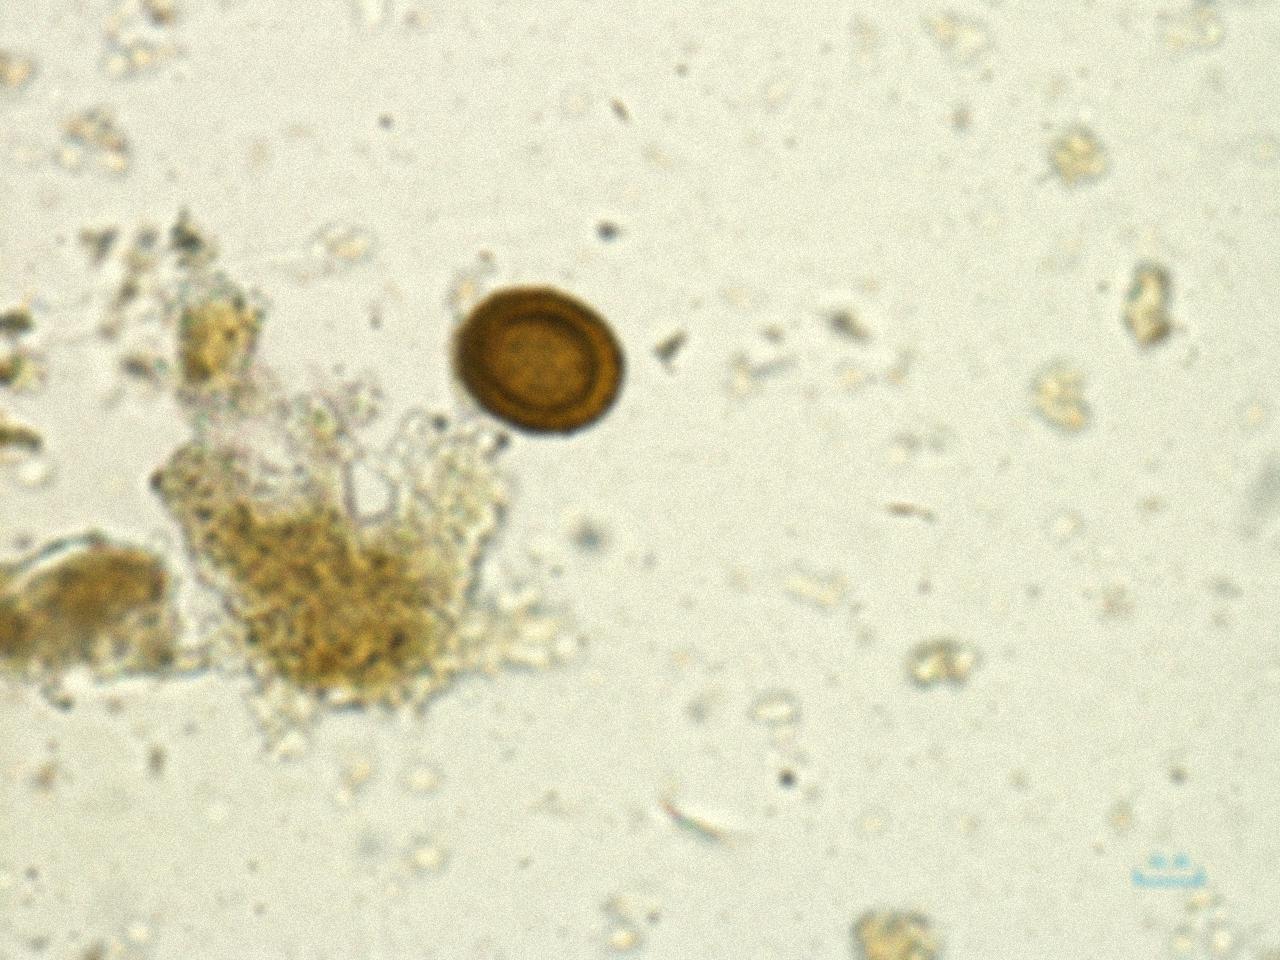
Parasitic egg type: Taenia spp. egg